Question: The following code produces a stacked area plot with one line graph just like I intended, however it produces a legend that doesn't match the color of the line graph. How do I fix this? Thanks!

'''
ggplot(data=revenue, aes(x=Date, alpha=0.1)) +
geom_area(aes(y=SENSE.revenues + ORB.revenues + SENSE.refills + ORB.refills,
fill=" ORB Refills"),colour="Black")+
geom_area(aes(y=SENSE.revenues + ORB.revenues + SENSE.refills, fill=" ORB
Revenue"),colour="Black")+
geom_area(aes(y=SENSE.revenues + SENSE.refills, fill=" SENSE
Refills"),colour="Black")+
geom_area(aes(y=SENSE.revenues, fill=" SENSE Revenues"),colour="Black") +
labs(title="Projected Revenues", subtitle="SENSE and ORB",
y="Revenue ($Thousand)") +
scale_fill_discrete(name="Revenue Type") +
theme(axis.text.x = element_text(angle = 75, hjust = 1))+
scale_x_discrete(name ="Date", limits=dates) +
scale_fill_brewer(palette="Purples")+
scale_alpha(guide = 'none')+
theme(legend.title=element_blank())+
geom_line(aes(y=Returns, fill=" Revenues Net of Returns"), colour="Red",
size=0.7)
'''
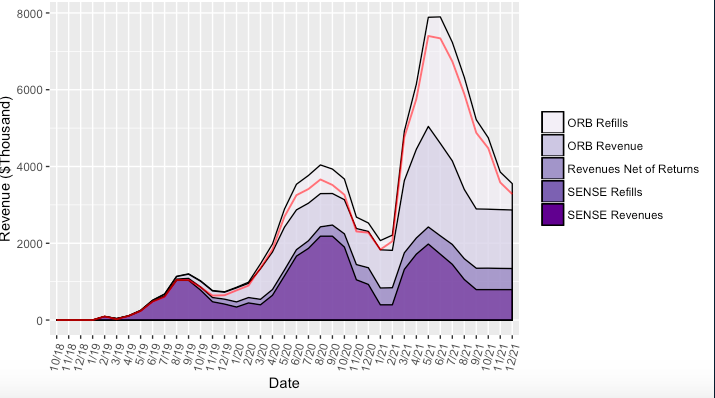
Answer: When you want to plot multiple things in a 'ggplot' graph, it's almost always best in the long run to rearrange your data so you can plot them all at once with an aesthetic distinguishing them, rather than asking for multiple almost-identical 'geom_'s ... here's a rough example.
Make up some data:
'''
set.seed(101)
dd <- data.frame(Date=1:4,
SENSE.revenues=rpois(4,3),
ORB.revenues=rpois(4,3),
SENSE.refills=rpois(4,3),
ORB.refills=rpois(4,3),
Returns=rpois(4,3))
'''
Convert from wide to long:
'''
ddg <- tidyr::gather(dd[,1:5],"type","revenue",-Date)
'''
(using 'dd[,1:5]' leaves off the Returns; if you wanted to commit to tidyverse you could use 'select(-Returns)' here)
Plot with a single 'geom_area()', distinguished by 'fill': use 'position="stack"' to get all of the areas plotted one on top of the other ... plot the red line separately, with a faked colour aesthetic (we override the colour value and label with 'scale_colour_manual()').
'''
ggplot(data=ddg,
aes(x=Date,y=revenue))+
geom_area(position="stack",aes(fill=type))+
scale_fill_brewer(palette="Purples", name="revenue type")+
geom_line(data=dd,aes(y=Returns,colour="junk"))+
scale_colour_manual(values="red",
labels="Returns",
name="")
'''
<URL>